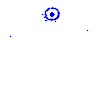
Particle: pion